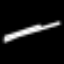
Label: line